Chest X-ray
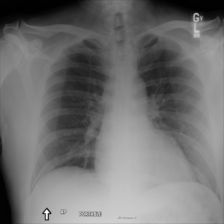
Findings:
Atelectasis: negative
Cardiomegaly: negative
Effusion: negative
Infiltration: negative
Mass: negative
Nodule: negative
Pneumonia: negative
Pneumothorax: negative
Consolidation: negative
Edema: negative
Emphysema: negative
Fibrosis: negative
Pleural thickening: negative
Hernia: negative